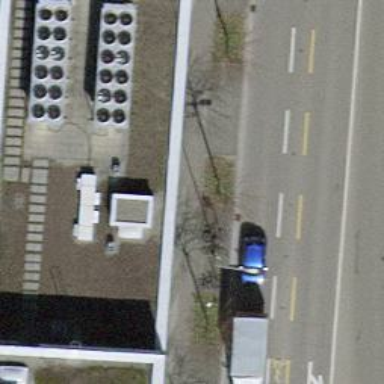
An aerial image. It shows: Bicycle parking area with bollard.